Aerial crown-view tile of a tropical tree (Barro Colorado Island, Panama), acquired 20241014:
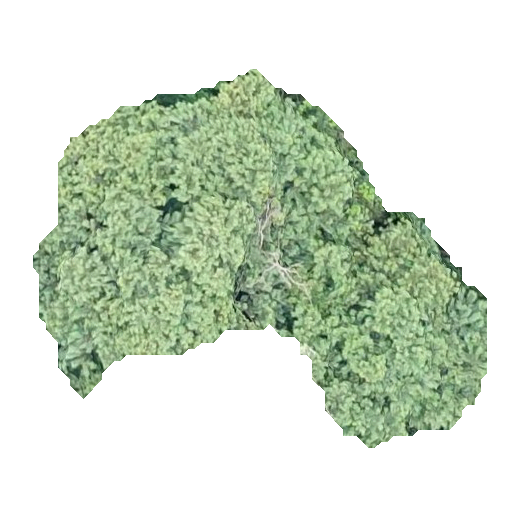
Species: Quararibea stenophylla
GBIF accepted scientific name: Quararibea stenophylla
Crown area: 159.749 m²